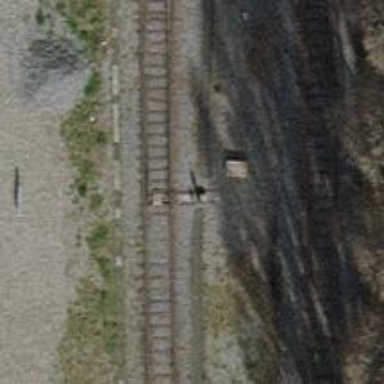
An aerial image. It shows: Single-track railway spur.